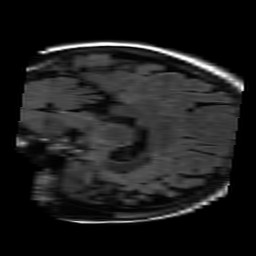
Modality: FLAIR
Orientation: sagittal
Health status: ill
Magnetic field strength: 3 T